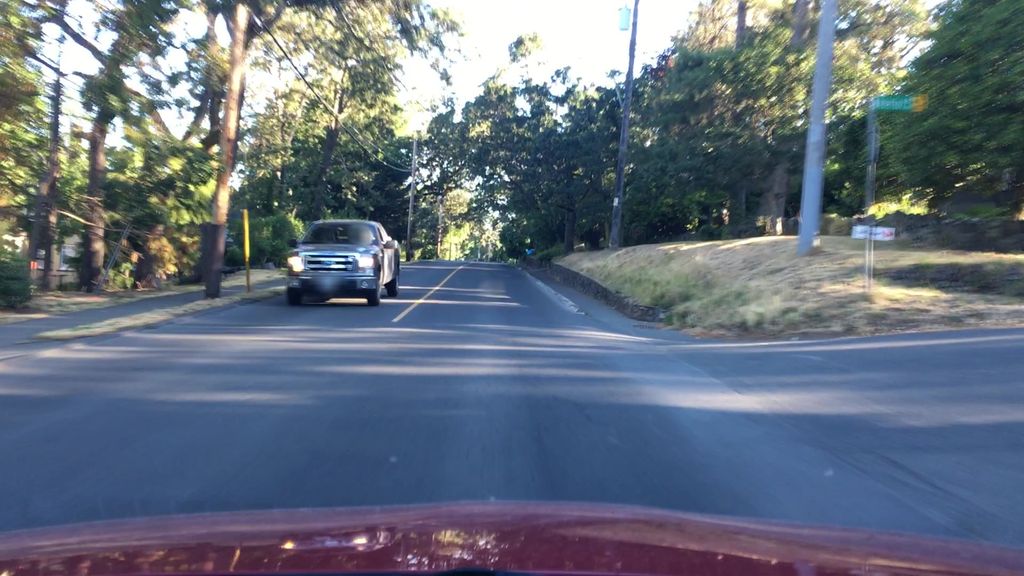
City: victoria